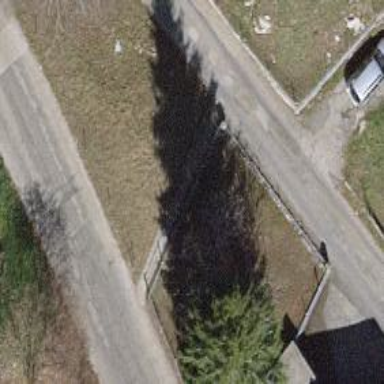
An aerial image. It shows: Road with steps.